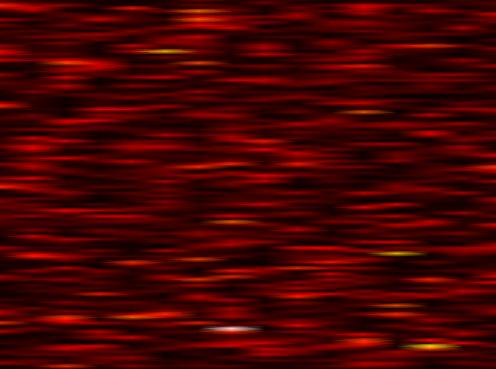
Label: FBMC